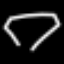
Label: diamond